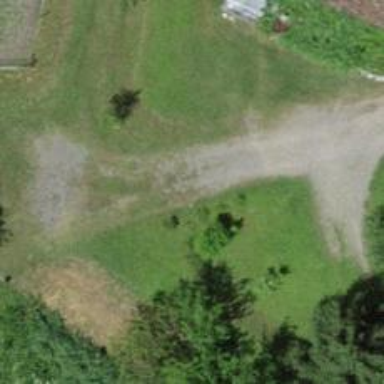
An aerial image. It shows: Ground path.